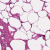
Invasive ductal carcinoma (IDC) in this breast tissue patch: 0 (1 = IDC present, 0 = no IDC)